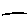
Label: line